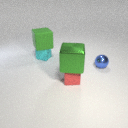
small blue metal sphere to the right of small red rubber cube